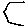
Label: hexagon